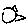
Label: fish